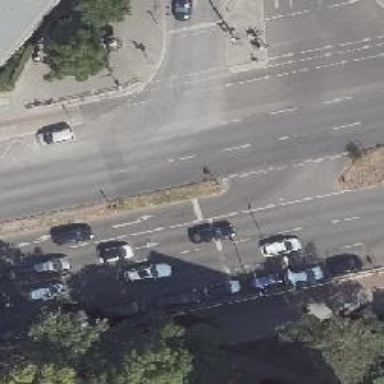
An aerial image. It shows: Secondary road with asphalt surface. There is cycle track on the right side.